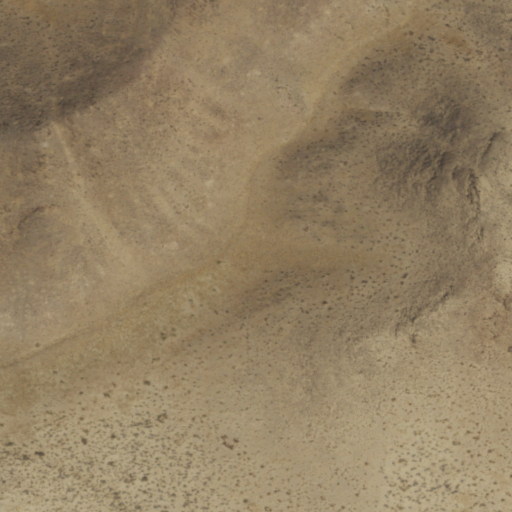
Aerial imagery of mountains in Nevada named Blow Sand Mountains containing only shrub